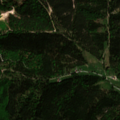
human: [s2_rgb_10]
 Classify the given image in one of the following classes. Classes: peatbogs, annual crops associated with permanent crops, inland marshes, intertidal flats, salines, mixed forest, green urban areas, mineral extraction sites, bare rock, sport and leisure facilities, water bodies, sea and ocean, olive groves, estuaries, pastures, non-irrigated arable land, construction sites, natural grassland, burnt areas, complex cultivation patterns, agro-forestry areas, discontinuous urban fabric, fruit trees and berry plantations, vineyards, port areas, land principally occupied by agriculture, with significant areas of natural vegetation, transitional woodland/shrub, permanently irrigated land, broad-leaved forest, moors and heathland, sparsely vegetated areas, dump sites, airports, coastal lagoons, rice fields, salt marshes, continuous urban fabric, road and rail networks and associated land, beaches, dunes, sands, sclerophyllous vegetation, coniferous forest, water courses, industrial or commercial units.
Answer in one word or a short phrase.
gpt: broad-leaved forest, coniferous forest, mixed forest